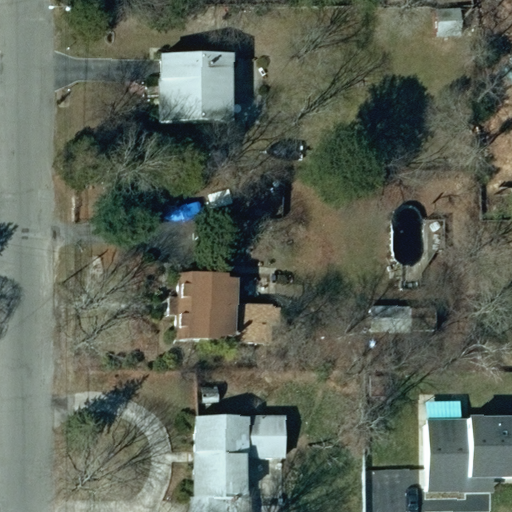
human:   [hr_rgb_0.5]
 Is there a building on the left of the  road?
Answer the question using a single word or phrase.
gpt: no

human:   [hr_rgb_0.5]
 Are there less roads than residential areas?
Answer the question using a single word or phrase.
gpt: no

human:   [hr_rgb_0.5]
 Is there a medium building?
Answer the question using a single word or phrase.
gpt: yes

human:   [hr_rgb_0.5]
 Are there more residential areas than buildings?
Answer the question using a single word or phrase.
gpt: no

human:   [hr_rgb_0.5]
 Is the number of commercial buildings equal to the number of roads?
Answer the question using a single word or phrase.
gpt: no

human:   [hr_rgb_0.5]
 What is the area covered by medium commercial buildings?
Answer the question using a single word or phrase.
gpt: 0m2

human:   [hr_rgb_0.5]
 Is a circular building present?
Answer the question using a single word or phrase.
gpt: no

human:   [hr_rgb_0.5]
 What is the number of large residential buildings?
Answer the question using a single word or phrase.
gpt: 0

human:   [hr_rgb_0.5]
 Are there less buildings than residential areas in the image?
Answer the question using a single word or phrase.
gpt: no

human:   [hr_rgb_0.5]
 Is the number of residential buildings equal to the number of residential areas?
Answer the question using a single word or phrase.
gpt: no

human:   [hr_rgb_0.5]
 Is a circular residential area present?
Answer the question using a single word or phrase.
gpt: no

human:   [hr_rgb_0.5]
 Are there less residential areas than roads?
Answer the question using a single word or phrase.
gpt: no

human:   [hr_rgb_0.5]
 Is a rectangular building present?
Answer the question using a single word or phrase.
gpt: yes

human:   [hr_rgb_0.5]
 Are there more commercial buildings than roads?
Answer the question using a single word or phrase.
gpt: no

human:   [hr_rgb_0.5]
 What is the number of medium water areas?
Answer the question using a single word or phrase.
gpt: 0

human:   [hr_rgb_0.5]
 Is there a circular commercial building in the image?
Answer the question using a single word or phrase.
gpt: no

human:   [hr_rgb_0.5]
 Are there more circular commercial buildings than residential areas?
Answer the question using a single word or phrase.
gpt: no

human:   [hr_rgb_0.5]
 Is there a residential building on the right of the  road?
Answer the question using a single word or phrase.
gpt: yes

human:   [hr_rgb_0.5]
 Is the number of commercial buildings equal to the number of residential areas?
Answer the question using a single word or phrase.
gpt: no

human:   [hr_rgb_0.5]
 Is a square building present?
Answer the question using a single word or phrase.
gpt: no

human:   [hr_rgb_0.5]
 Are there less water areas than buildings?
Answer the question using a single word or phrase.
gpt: yes

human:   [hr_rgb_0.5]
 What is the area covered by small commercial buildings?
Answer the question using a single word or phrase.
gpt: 0m2

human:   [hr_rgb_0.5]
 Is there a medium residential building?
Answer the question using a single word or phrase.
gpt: yes

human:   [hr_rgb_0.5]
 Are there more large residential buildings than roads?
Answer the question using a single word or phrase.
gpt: no

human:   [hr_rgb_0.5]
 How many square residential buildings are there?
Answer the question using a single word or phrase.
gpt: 0

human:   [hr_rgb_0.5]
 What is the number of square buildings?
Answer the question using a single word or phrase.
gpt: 0

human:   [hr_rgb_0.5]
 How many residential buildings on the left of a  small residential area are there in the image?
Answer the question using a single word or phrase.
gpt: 0

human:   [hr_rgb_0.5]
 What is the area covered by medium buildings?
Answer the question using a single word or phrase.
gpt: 1058m2

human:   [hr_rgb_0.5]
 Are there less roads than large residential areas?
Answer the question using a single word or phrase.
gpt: no

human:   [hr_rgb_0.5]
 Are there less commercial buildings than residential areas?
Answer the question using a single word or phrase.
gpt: yes

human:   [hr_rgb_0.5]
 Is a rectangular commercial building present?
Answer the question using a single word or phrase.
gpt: no

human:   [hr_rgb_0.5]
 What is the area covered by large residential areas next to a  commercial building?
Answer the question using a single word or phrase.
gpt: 0m2

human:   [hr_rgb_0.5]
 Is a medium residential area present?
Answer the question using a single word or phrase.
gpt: no

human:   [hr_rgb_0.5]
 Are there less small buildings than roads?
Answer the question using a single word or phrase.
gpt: no

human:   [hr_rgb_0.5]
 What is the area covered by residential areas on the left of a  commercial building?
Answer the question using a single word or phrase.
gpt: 0m2

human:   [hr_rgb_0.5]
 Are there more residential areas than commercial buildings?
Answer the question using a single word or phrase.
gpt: yes